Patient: sex M, age 51
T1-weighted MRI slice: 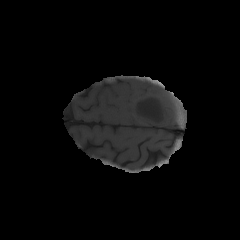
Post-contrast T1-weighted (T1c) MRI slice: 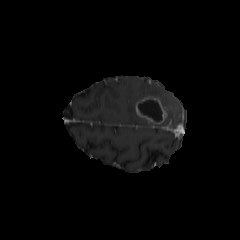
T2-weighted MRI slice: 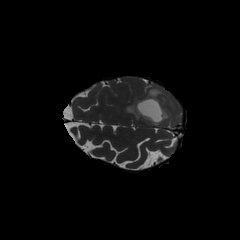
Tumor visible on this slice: yes
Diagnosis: Glioblastoma, IDH-wildtype
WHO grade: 4